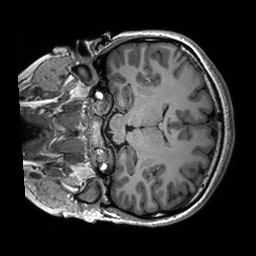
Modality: T1w
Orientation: coronal
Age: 24
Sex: female
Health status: healthy
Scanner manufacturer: siemens
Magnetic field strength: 3 T
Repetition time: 2.53 s
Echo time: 0.00227 s